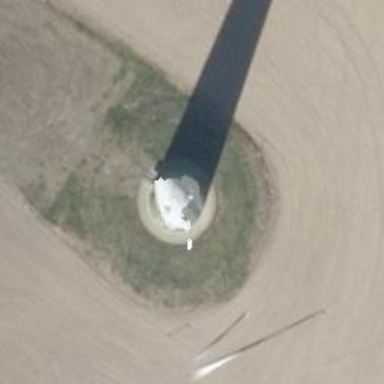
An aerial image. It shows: Wind generator in the form of horizontal axis wind turbine.